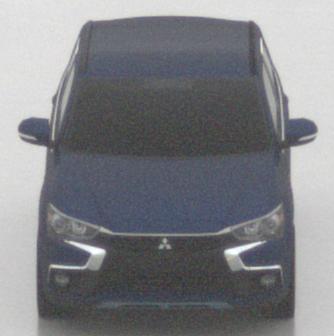
Make: Mitsubishi
Model: Outlander 2.0 Plug-In Hybrid
Detailed model: Outlander (III) Plug-In Hybrid
Model produced from: 2015/10
Model produced until: 2018/08
Doors: 5
Color: blue
Road condition: wet road
Daytime: midday
Contrast: low contrast